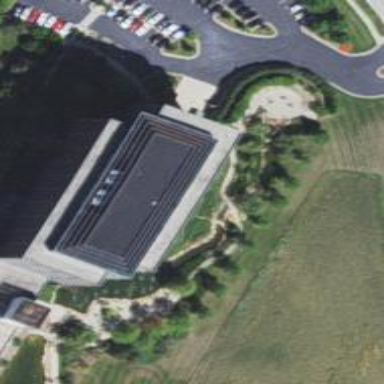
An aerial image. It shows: Office building.